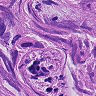
Metastatic tissue present: yes